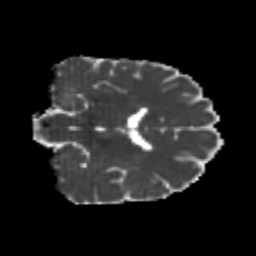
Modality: MD
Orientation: coronal
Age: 24
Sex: female
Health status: healthy
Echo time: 0.074 s